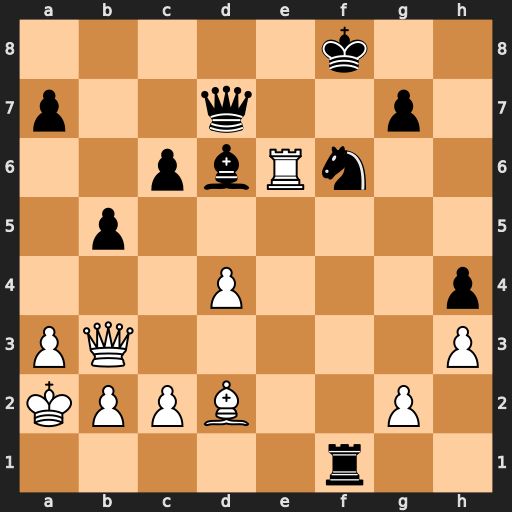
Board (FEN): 5k2/p2q2p1/2pbRn2/1p6/3P3p/PQ5P/KPPB2P1/5r2
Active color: w
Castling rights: -
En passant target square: -
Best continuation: Rxd6 Qxd6 Bb4